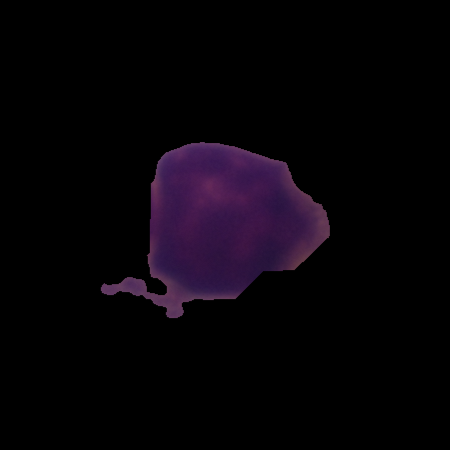
Label: healthy